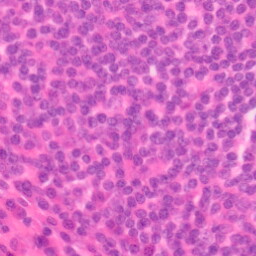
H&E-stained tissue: Colon